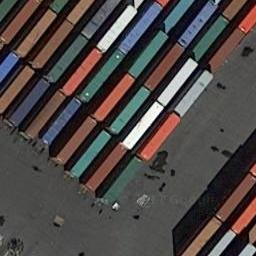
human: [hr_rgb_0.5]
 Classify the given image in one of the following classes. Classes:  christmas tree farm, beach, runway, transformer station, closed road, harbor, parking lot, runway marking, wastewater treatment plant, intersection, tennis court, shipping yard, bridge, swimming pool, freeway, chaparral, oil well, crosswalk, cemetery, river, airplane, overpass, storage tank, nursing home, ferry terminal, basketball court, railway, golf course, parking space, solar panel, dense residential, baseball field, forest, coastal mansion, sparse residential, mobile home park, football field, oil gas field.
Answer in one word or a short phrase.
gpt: shipping yard